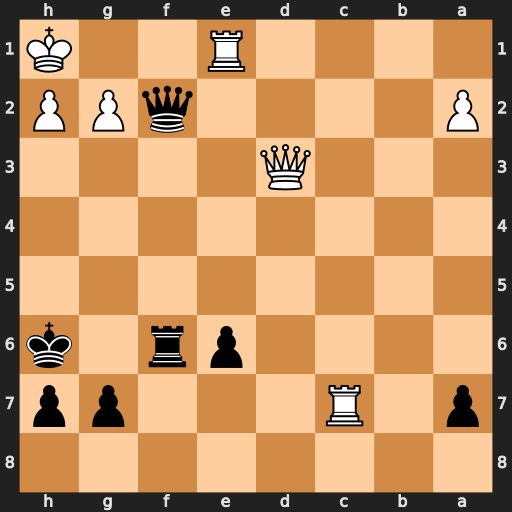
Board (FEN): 8/p1R3pp/4pr1k/8/8/3Q4/P4qPP/4R2K
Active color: b
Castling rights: -
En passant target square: -
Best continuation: Qxe1+ Qf1 Rxf1#